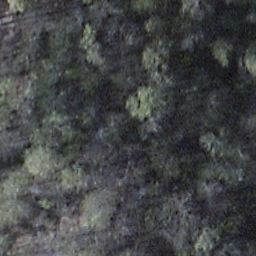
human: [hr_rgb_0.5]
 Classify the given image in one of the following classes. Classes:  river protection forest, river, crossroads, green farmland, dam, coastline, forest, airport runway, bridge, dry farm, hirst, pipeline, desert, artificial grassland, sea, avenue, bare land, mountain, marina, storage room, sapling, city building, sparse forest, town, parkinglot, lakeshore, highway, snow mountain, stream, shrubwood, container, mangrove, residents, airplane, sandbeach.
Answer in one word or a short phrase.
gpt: shrubwood